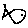
Label: fish